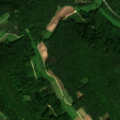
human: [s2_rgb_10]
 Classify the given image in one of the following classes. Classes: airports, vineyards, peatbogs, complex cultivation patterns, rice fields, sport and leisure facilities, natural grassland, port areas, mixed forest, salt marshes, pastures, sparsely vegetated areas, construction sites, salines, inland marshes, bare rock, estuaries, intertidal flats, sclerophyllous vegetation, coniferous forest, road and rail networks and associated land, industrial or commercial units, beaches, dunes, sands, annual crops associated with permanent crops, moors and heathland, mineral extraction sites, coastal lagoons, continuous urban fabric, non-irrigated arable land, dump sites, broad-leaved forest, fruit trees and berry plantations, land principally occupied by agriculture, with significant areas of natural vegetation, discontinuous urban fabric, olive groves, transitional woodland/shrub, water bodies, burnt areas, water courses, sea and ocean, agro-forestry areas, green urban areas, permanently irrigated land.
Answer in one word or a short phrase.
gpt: discontinuous urban fabric, non-irrigated arable land, broad-leaved forest, mixed forest